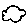
Label: cloud